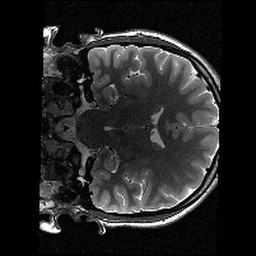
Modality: T2w
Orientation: coronal
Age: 13
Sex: female
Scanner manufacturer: siemens
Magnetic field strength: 3 T
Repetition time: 9.23 s
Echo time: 0.067 s